Field crop: tomato
Growth stage: 2
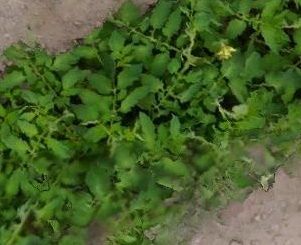
Species: tomato